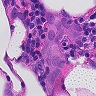
Metastatic tissue present: yes